Question: i have a site with django, is showing a basic view, and the admin site,
but when i log into the admin site i cannot see the models:

this are my models.py
'''
from django.db import models
# Create your models here.
class Poll(models.Model):
question = models.CharField(max_length=200)
pub_date = models.DateTimeField('date published')
class Admin:
pass
class Choice(models.Model):
poll = models.ForeignKey(Poll)
choice = models.CharField(max_length=200)
votes = models.IntegerField()
class Admin:
pass
'''
so im referencing the admin from my db scheme,
but cannot see this tables in my admin,
what is missing?
thanks!
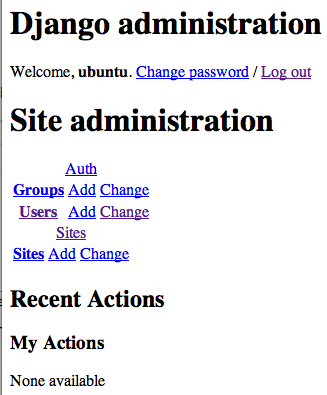
Answer: You need to create a file called 'admin.py' and <URL> you want to be accessible from the Django admin:
'''
from django.contrib import admin
from myproject.myapp.models import MyModel
class MyModelAdmin(admin.ModelAdmin):
pass
admin.site.register(MyModel, MyModelAdmin)
'''